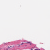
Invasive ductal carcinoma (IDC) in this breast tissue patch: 0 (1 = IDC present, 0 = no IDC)